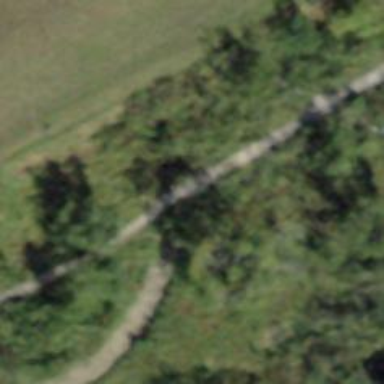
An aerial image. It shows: Path.